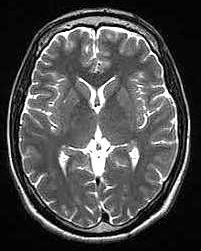
Label: notumor